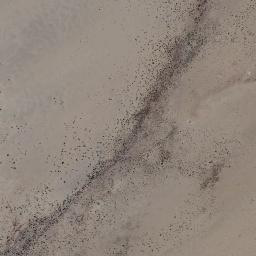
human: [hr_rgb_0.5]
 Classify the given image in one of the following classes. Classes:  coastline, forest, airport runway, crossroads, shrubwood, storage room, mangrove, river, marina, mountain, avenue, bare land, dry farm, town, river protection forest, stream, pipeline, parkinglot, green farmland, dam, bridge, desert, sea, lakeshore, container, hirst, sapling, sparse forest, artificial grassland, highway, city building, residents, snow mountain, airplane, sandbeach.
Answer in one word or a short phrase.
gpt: bare land